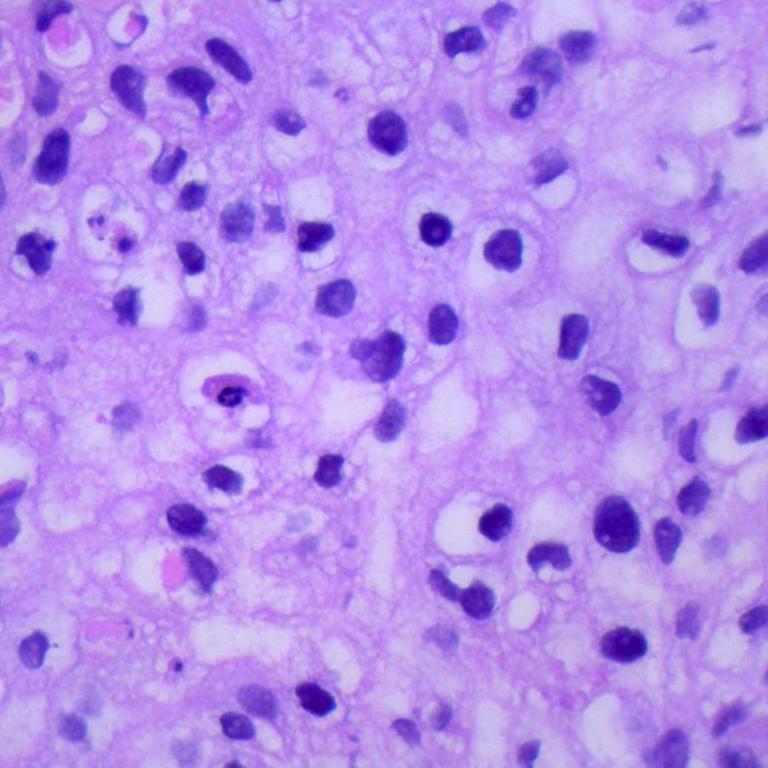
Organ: lung
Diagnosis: squamous carcinomas